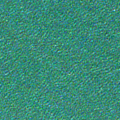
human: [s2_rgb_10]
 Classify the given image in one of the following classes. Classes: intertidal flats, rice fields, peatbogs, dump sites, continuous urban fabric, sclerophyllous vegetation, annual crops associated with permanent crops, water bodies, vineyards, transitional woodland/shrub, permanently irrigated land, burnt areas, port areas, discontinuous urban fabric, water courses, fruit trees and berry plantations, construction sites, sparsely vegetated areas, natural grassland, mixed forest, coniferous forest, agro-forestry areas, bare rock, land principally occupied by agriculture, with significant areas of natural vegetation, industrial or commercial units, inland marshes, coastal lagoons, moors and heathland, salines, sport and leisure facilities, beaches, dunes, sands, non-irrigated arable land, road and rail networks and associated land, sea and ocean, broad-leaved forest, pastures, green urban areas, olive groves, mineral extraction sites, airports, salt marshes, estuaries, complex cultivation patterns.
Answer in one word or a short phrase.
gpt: sea and ocean